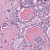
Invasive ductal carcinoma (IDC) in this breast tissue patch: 1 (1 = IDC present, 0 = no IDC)